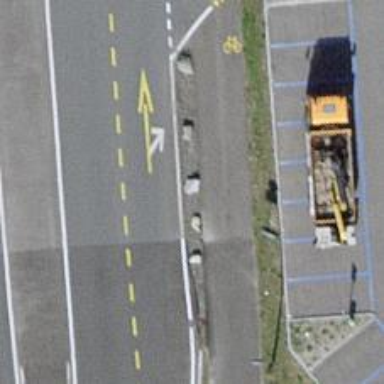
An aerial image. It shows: Block barrier.